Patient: sex F, age 32
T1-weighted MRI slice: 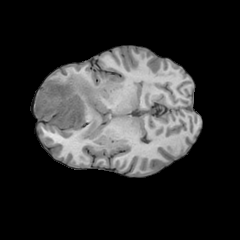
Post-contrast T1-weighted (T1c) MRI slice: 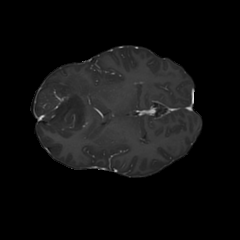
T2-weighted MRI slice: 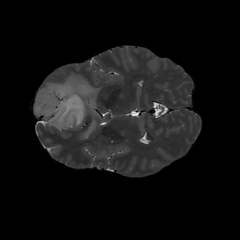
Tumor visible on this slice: yes
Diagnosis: Astrocytoma, IDH-mutant
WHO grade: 3